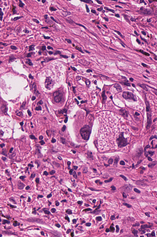
Tumor epithelial tissue: yes
Tumor-associated stroma tissue: yes
Normal tissue: no